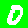
Digit: 0